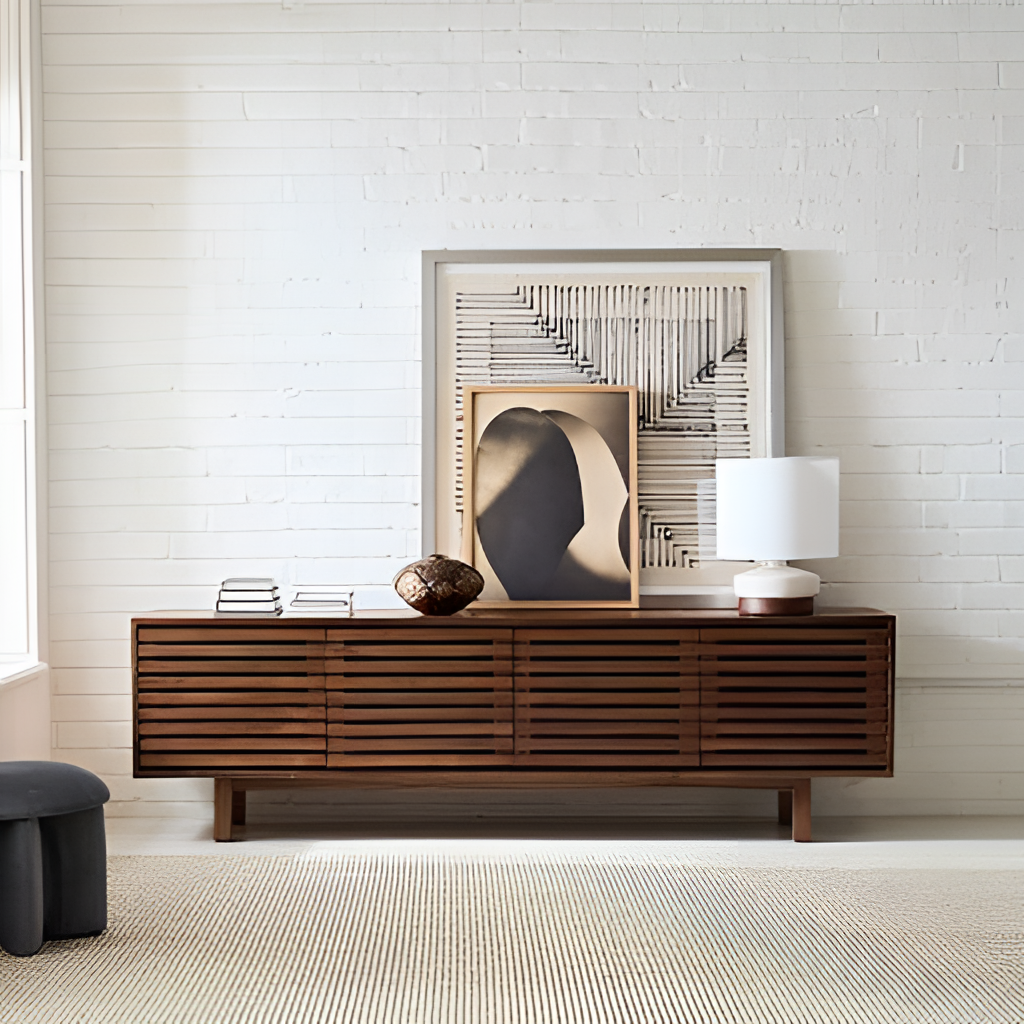
living room, wood console table, minimalist, brick wallpaper, with solid pattern, beige carpet flooring, with striped pattern